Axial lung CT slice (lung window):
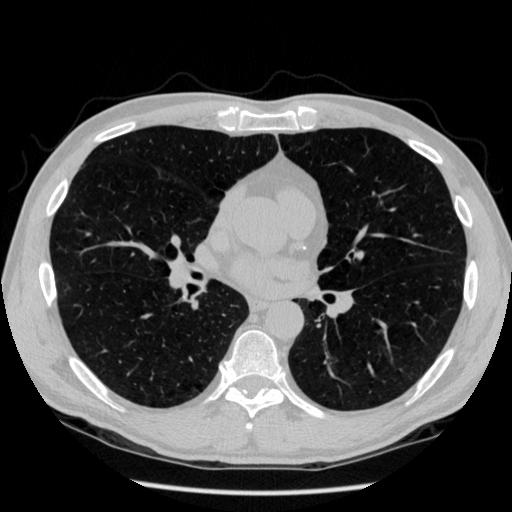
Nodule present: no